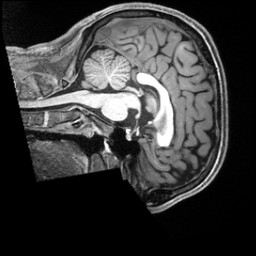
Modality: T1w
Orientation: sagittal
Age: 28
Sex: male
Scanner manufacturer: siemens
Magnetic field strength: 3 T
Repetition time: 2.3 s
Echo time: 0.00229 s